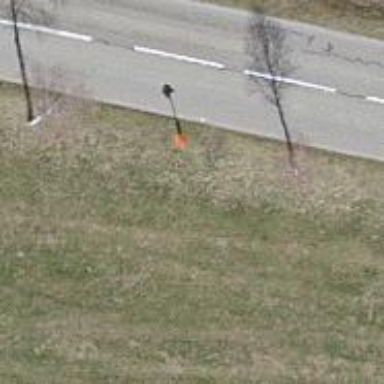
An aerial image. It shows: Pole with roofed pipeline marker.